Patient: sex M, age 47
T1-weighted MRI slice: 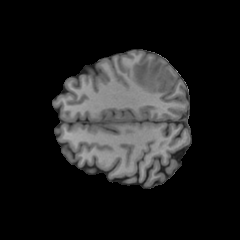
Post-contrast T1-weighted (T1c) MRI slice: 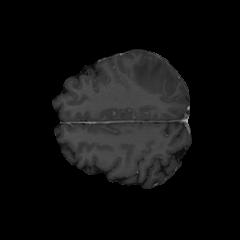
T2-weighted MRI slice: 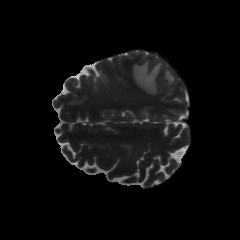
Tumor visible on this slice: yes
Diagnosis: Glioblastoma, IDH-wildtype
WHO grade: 4